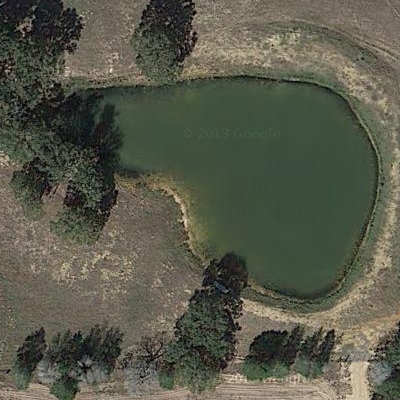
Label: RiverLake